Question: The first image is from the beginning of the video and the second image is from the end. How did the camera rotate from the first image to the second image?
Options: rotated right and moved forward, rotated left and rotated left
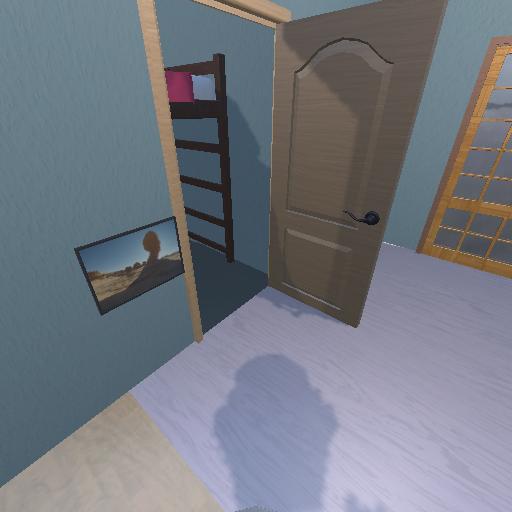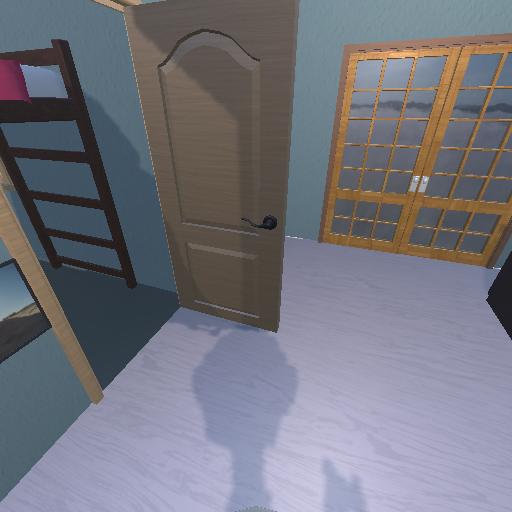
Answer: rotated right and moved forward